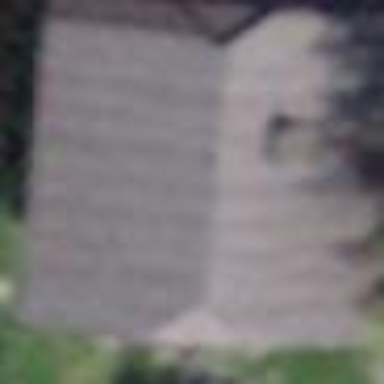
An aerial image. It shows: Cabin is depicted in the image.